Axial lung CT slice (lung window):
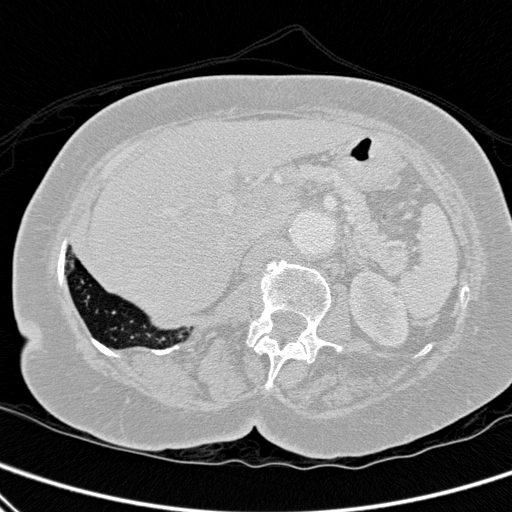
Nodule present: no